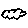
Label: cloud